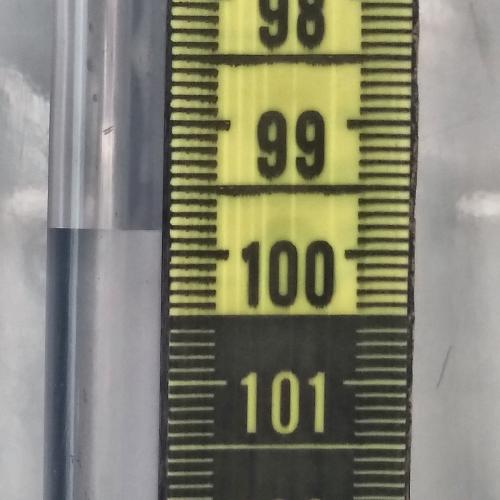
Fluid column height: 99.8 cm